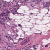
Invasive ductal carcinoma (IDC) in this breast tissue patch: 1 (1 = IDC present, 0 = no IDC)